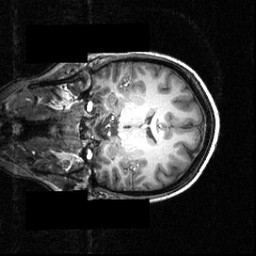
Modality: T1w
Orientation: coronal
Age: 21
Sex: female
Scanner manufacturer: siemens
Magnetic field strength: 3.951 T
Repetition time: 1.5 s
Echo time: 0.00335 s